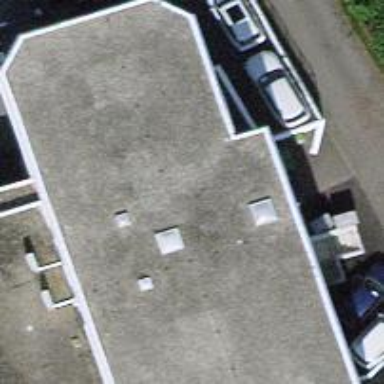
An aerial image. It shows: Car shop.